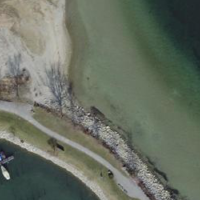
EUNIS habitat code: 14
Species observed at this site:
Motacilla alba
Motacilla cinerea